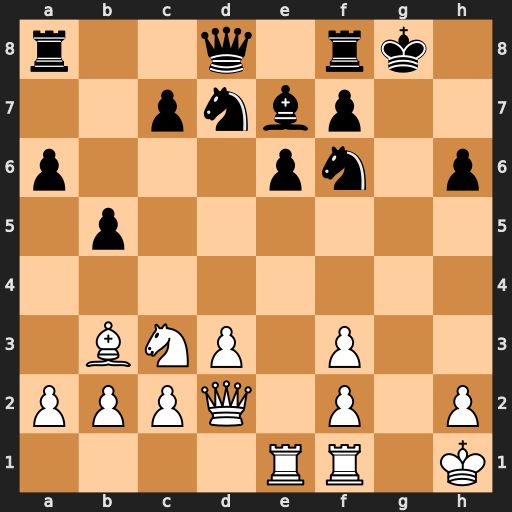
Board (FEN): r2q1rk1/2pnbp2/p3pn1p/1p6/8/1BNP1P2/PPPQ1P1P/4RR1K
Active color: w
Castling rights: -
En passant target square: -
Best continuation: Qxh6 Nh7 Rg1+